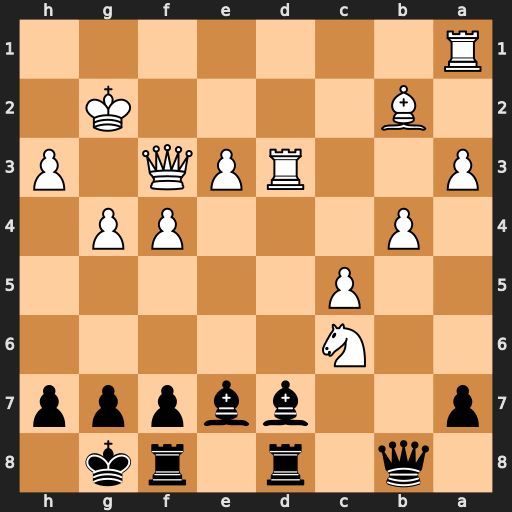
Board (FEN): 1q1r1rk1/p2bbppp/2N5/2P5/1P3PP1/P2RPQ1P/1B4K1/R7
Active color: b
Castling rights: -
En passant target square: -
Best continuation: Bxc6 Qxc6 Rxd3